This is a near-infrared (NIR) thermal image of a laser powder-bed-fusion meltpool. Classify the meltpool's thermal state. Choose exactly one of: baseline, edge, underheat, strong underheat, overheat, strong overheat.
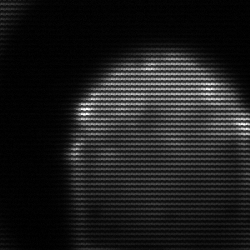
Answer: edge